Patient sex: M
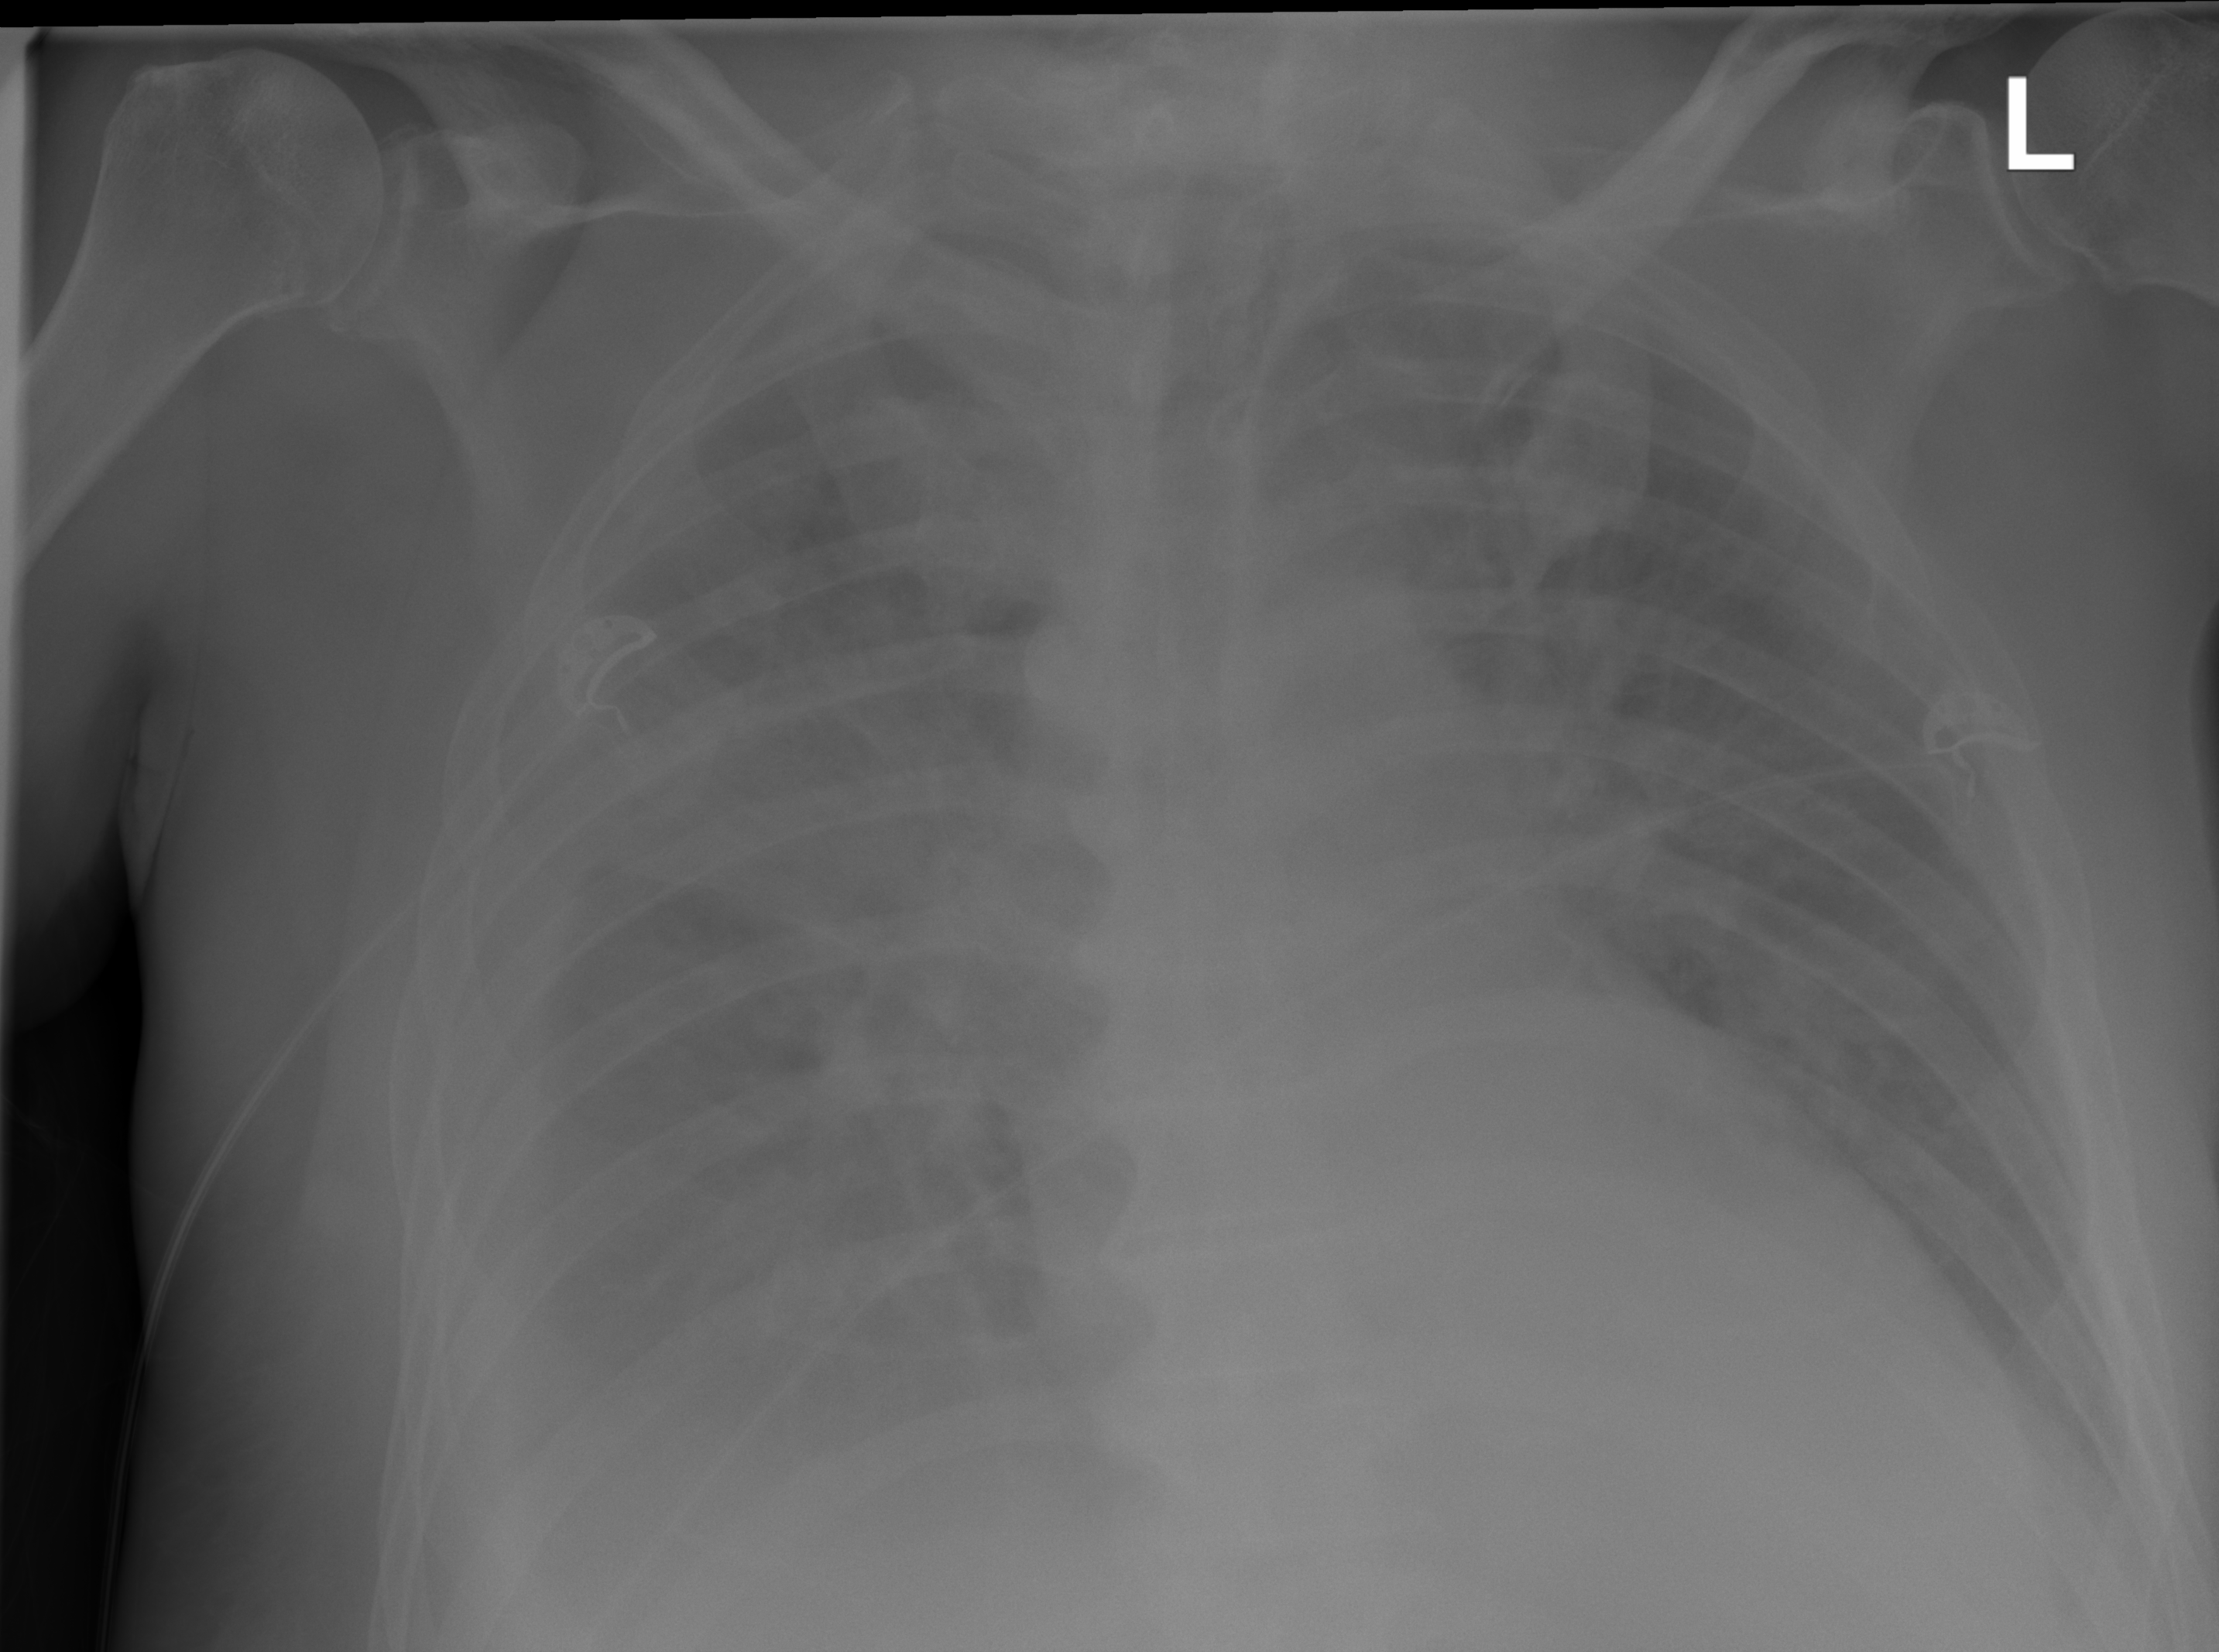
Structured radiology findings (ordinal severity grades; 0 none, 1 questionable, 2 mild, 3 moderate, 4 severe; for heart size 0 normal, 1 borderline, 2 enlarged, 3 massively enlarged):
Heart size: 2
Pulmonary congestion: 2
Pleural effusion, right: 3
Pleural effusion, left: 2
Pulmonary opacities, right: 3
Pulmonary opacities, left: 1
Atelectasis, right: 2
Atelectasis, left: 0